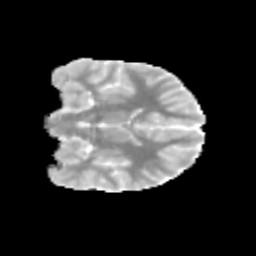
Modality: MD
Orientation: coronal
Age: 13
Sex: male
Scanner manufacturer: siemens
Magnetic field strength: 3 T
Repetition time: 3.8 s
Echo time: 0.07 s